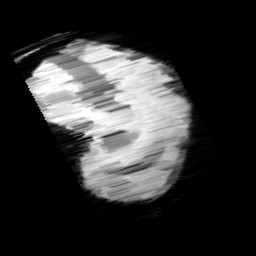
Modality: minIP
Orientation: sagittal
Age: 9
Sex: female
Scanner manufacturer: siemens
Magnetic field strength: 3 T
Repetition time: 0.027 s
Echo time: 0.02 s